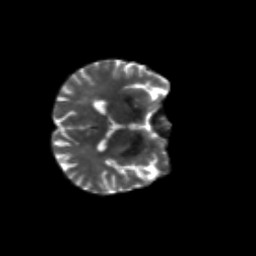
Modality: T2w
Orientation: axial
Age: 61
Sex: male
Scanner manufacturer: siemens
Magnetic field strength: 3 T
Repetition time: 4.71 s
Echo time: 0.0906 s